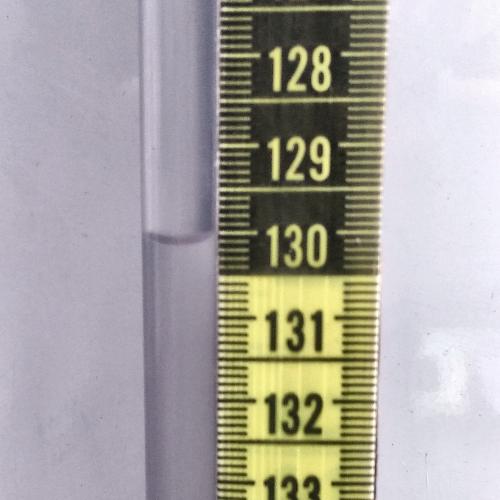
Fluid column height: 130.0 cm